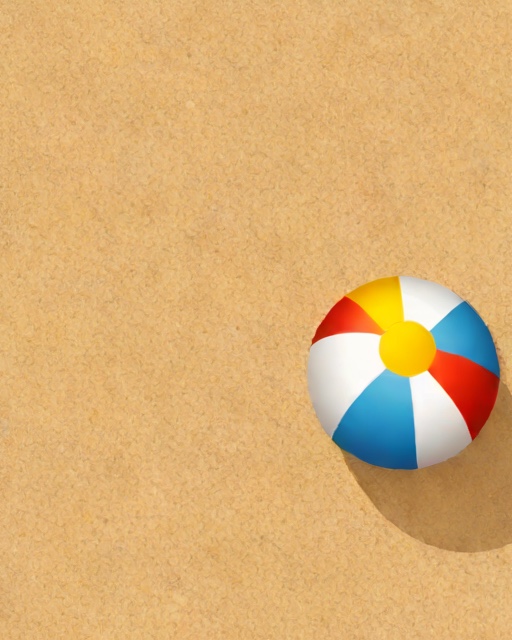
Category: Summer